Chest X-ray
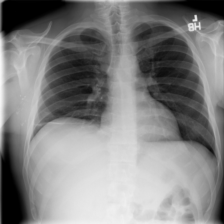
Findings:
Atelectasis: negative
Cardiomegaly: negative
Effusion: negative
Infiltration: negative
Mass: negative
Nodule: negative
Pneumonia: negative
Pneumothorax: negative
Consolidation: negative
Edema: negative
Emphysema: negative
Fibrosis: negative
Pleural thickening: negative
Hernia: negative